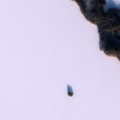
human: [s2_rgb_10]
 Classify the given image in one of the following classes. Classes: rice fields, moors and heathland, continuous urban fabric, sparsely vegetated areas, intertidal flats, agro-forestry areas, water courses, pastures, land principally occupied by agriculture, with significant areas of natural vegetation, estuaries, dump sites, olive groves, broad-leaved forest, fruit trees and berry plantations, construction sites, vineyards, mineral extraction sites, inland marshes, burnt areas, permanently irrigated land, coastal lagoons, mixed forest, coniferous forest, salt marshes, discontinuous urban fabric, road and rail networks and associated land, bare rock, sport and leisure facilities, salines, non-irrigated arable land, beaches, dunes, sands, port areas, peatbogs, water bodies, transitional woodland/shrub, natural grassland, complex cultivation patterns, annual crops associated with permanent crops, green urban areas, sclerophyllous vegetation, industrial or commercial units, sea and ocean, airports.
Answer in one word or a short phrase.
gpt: non-irrigated arable land, coniferous forest, mixed forest, water bodies